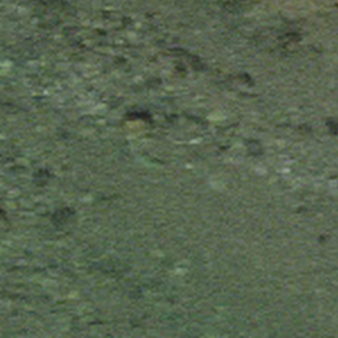
Label: other